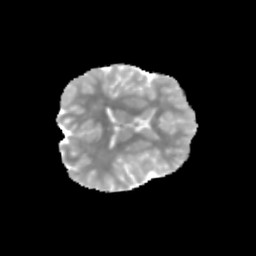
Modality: MD
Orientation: axial
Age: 11
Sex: male
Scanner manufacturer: siemens
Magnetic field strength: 3 T
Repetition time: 3.8 s
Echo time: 0.07 s